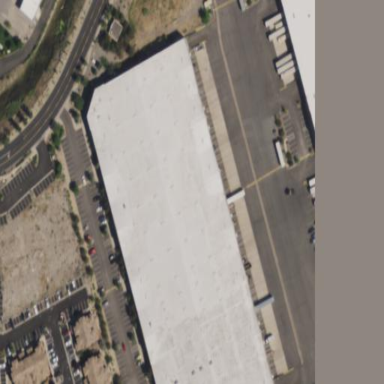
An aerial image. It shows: Warehouse building.